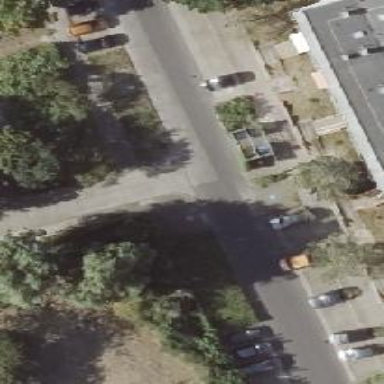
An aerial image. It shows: Concrete sidewalk that functions as footway.